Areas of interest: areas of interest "Cultural Palace"
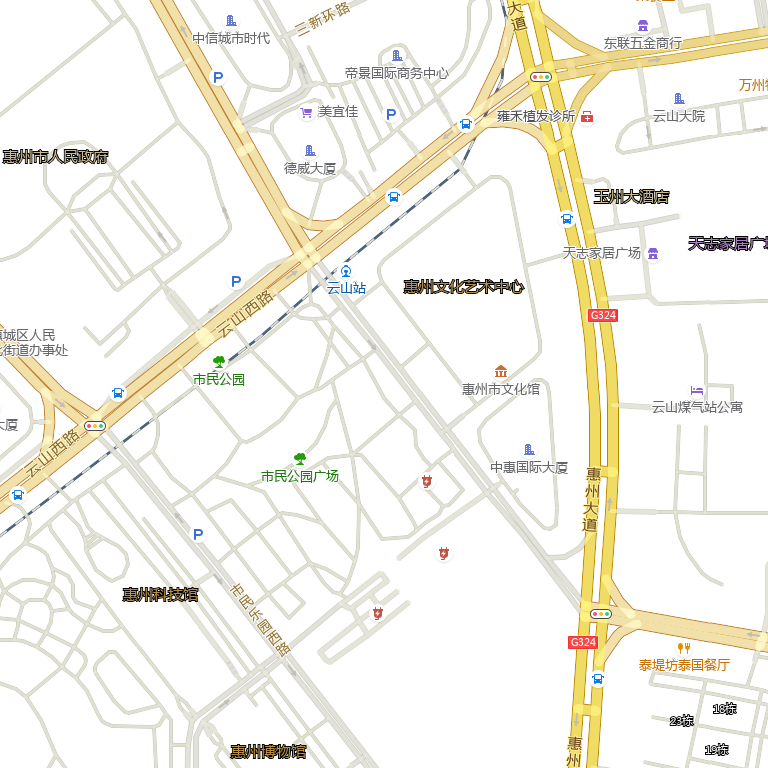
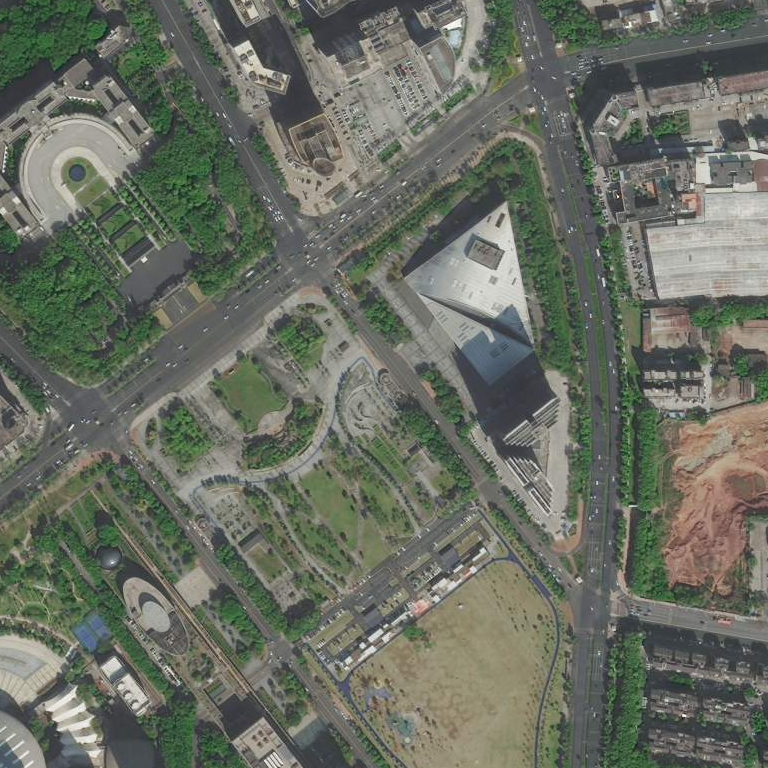